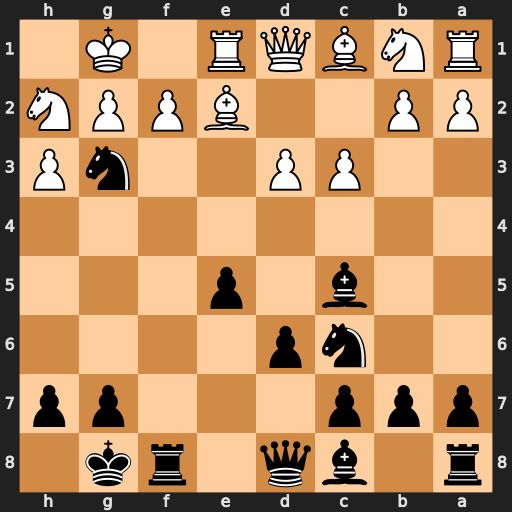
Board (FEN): r1bq1rk1/ppp3pp/2np4/2b1p3/8/2PP2nP/PP2BPPN/RNBQR1K1
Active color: b
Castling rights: -
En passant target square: -
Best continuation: Bxf2#